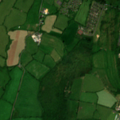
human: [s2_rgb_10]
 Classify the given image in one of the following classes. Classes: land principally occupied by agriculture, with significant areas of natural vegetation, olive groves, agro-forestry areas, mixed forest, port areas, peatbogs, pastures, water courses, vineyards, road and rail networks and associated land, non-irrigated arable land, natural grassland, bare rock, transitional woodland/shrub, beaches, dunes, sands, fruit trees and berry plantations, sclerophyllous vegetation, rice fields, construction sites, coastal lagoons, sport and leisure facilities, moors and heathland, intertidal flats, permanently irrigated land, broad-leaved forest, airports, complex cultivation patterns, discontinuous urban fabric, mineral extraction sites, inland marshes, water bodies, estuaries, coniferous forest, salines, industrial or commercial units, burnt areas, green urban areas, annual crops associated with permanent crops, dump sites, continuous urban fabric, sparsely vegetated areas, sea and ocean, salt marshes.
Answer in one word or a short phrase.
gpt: discontinuous urban fabric, pastures, inland marshes